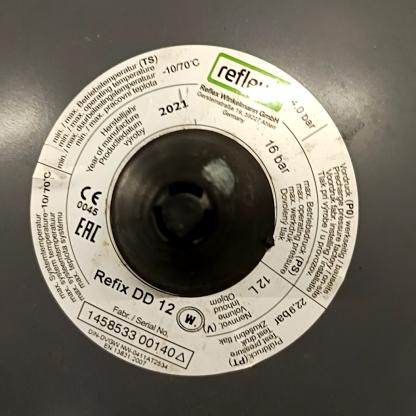
Klasa: tabliczka-znamionowa